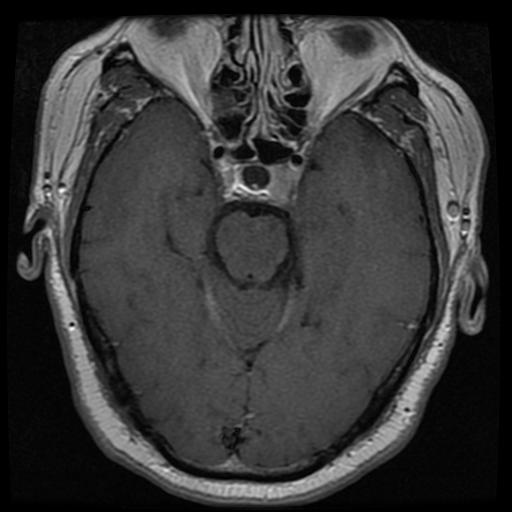
Label: pituitary